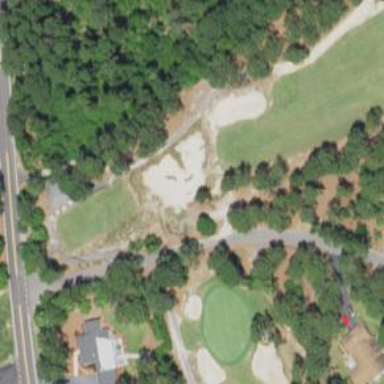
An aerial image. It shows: Footway that doubles as golf path.